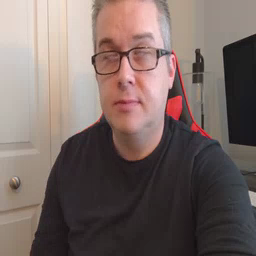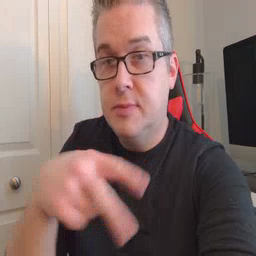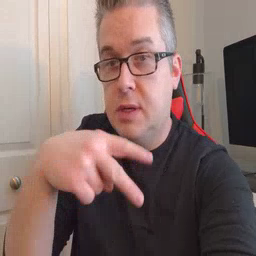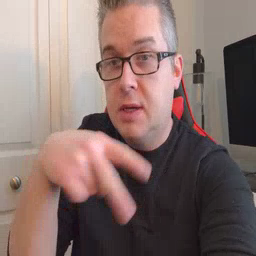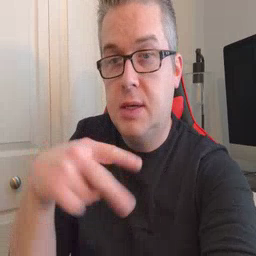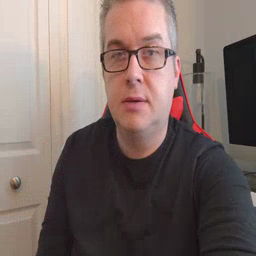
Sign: dance